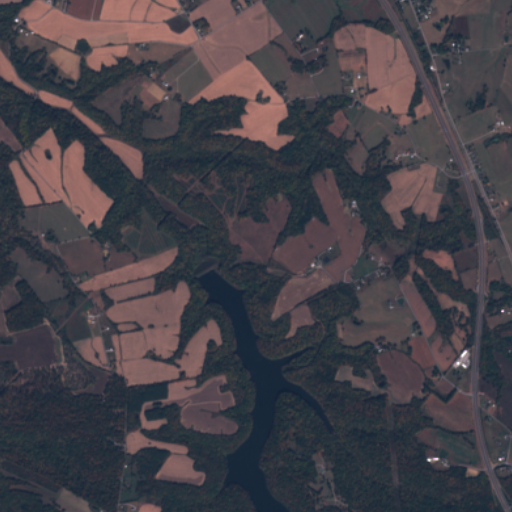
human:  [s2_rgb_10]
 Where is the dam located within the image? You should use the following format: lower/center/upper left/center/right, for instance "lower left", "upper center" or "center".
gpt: The dam is located in the center of the image.
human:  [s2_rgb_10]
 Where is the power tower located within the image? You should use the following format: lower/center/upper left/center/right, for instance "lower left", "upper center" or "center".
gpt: The power tower is located in the right of the image.
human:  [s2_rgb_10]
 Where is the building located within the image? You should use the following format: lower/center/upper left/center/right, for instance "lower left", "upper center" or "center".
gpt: There is no building in the image.